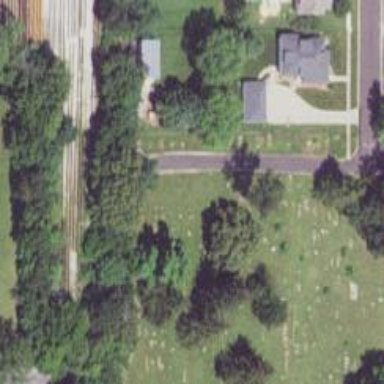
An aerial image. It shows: Cemetery.